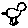
Label: bird